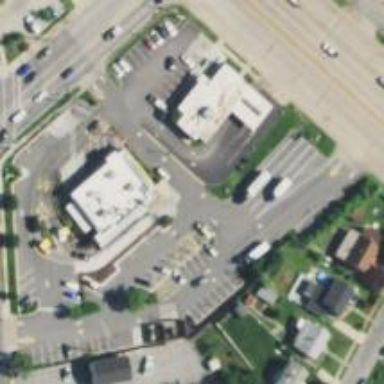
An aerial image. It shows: Retail area.